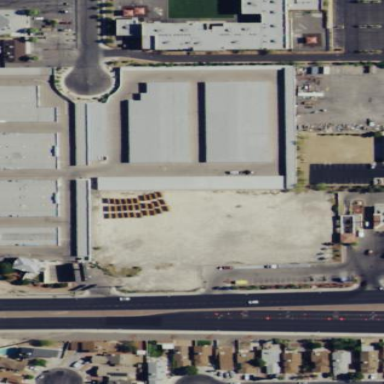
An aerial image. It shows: Commercial area.